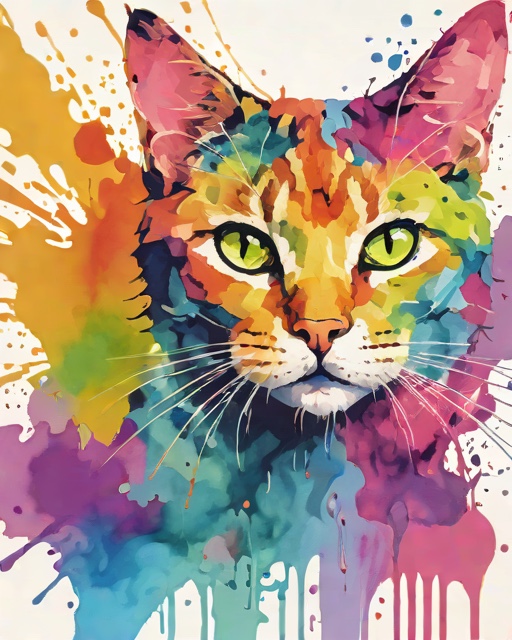
Category: Pets